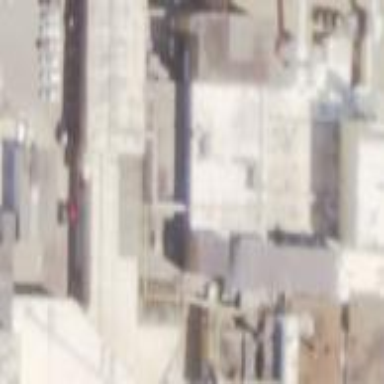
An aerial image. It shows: Industrial building.